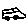
Label: car